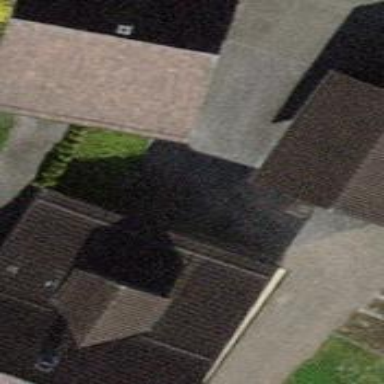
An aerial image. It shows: Driveway made of paving stones.